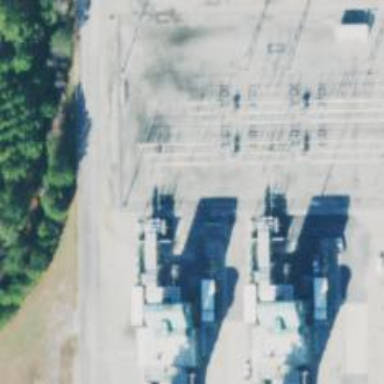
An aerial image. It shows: Switch for power supply.